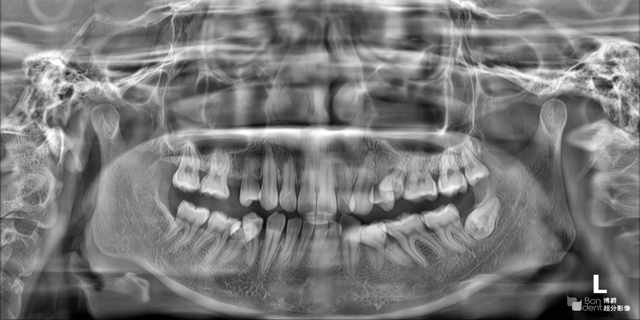
adult